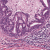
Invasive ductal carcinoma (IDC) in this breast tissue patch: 0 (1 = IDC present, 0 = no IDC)